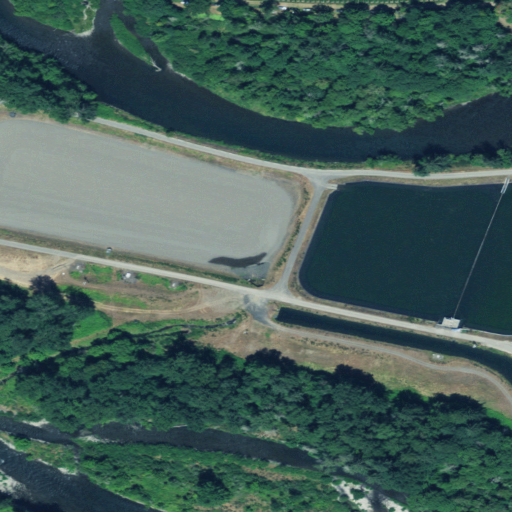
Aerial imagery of island in Oregon named Geren Island containing woody wetlands, herbaceous wetlands, open water, medium intensity development, pasture, high intensity development, grassland, low intensity development, and open development